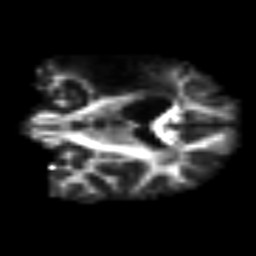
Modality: FA
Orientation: coronal
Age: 64
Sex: male
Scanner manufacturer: siemens
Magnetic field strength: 3 T
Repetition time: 3.2 s
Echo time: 0.081 s